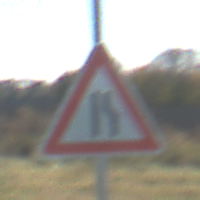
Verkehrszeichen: EinseitigVerengteFahrbahnRechts
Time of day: MorningAfternoon
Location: Outdoor (Nature)
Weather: Clear
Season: Autumn
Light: Natural